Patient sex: M
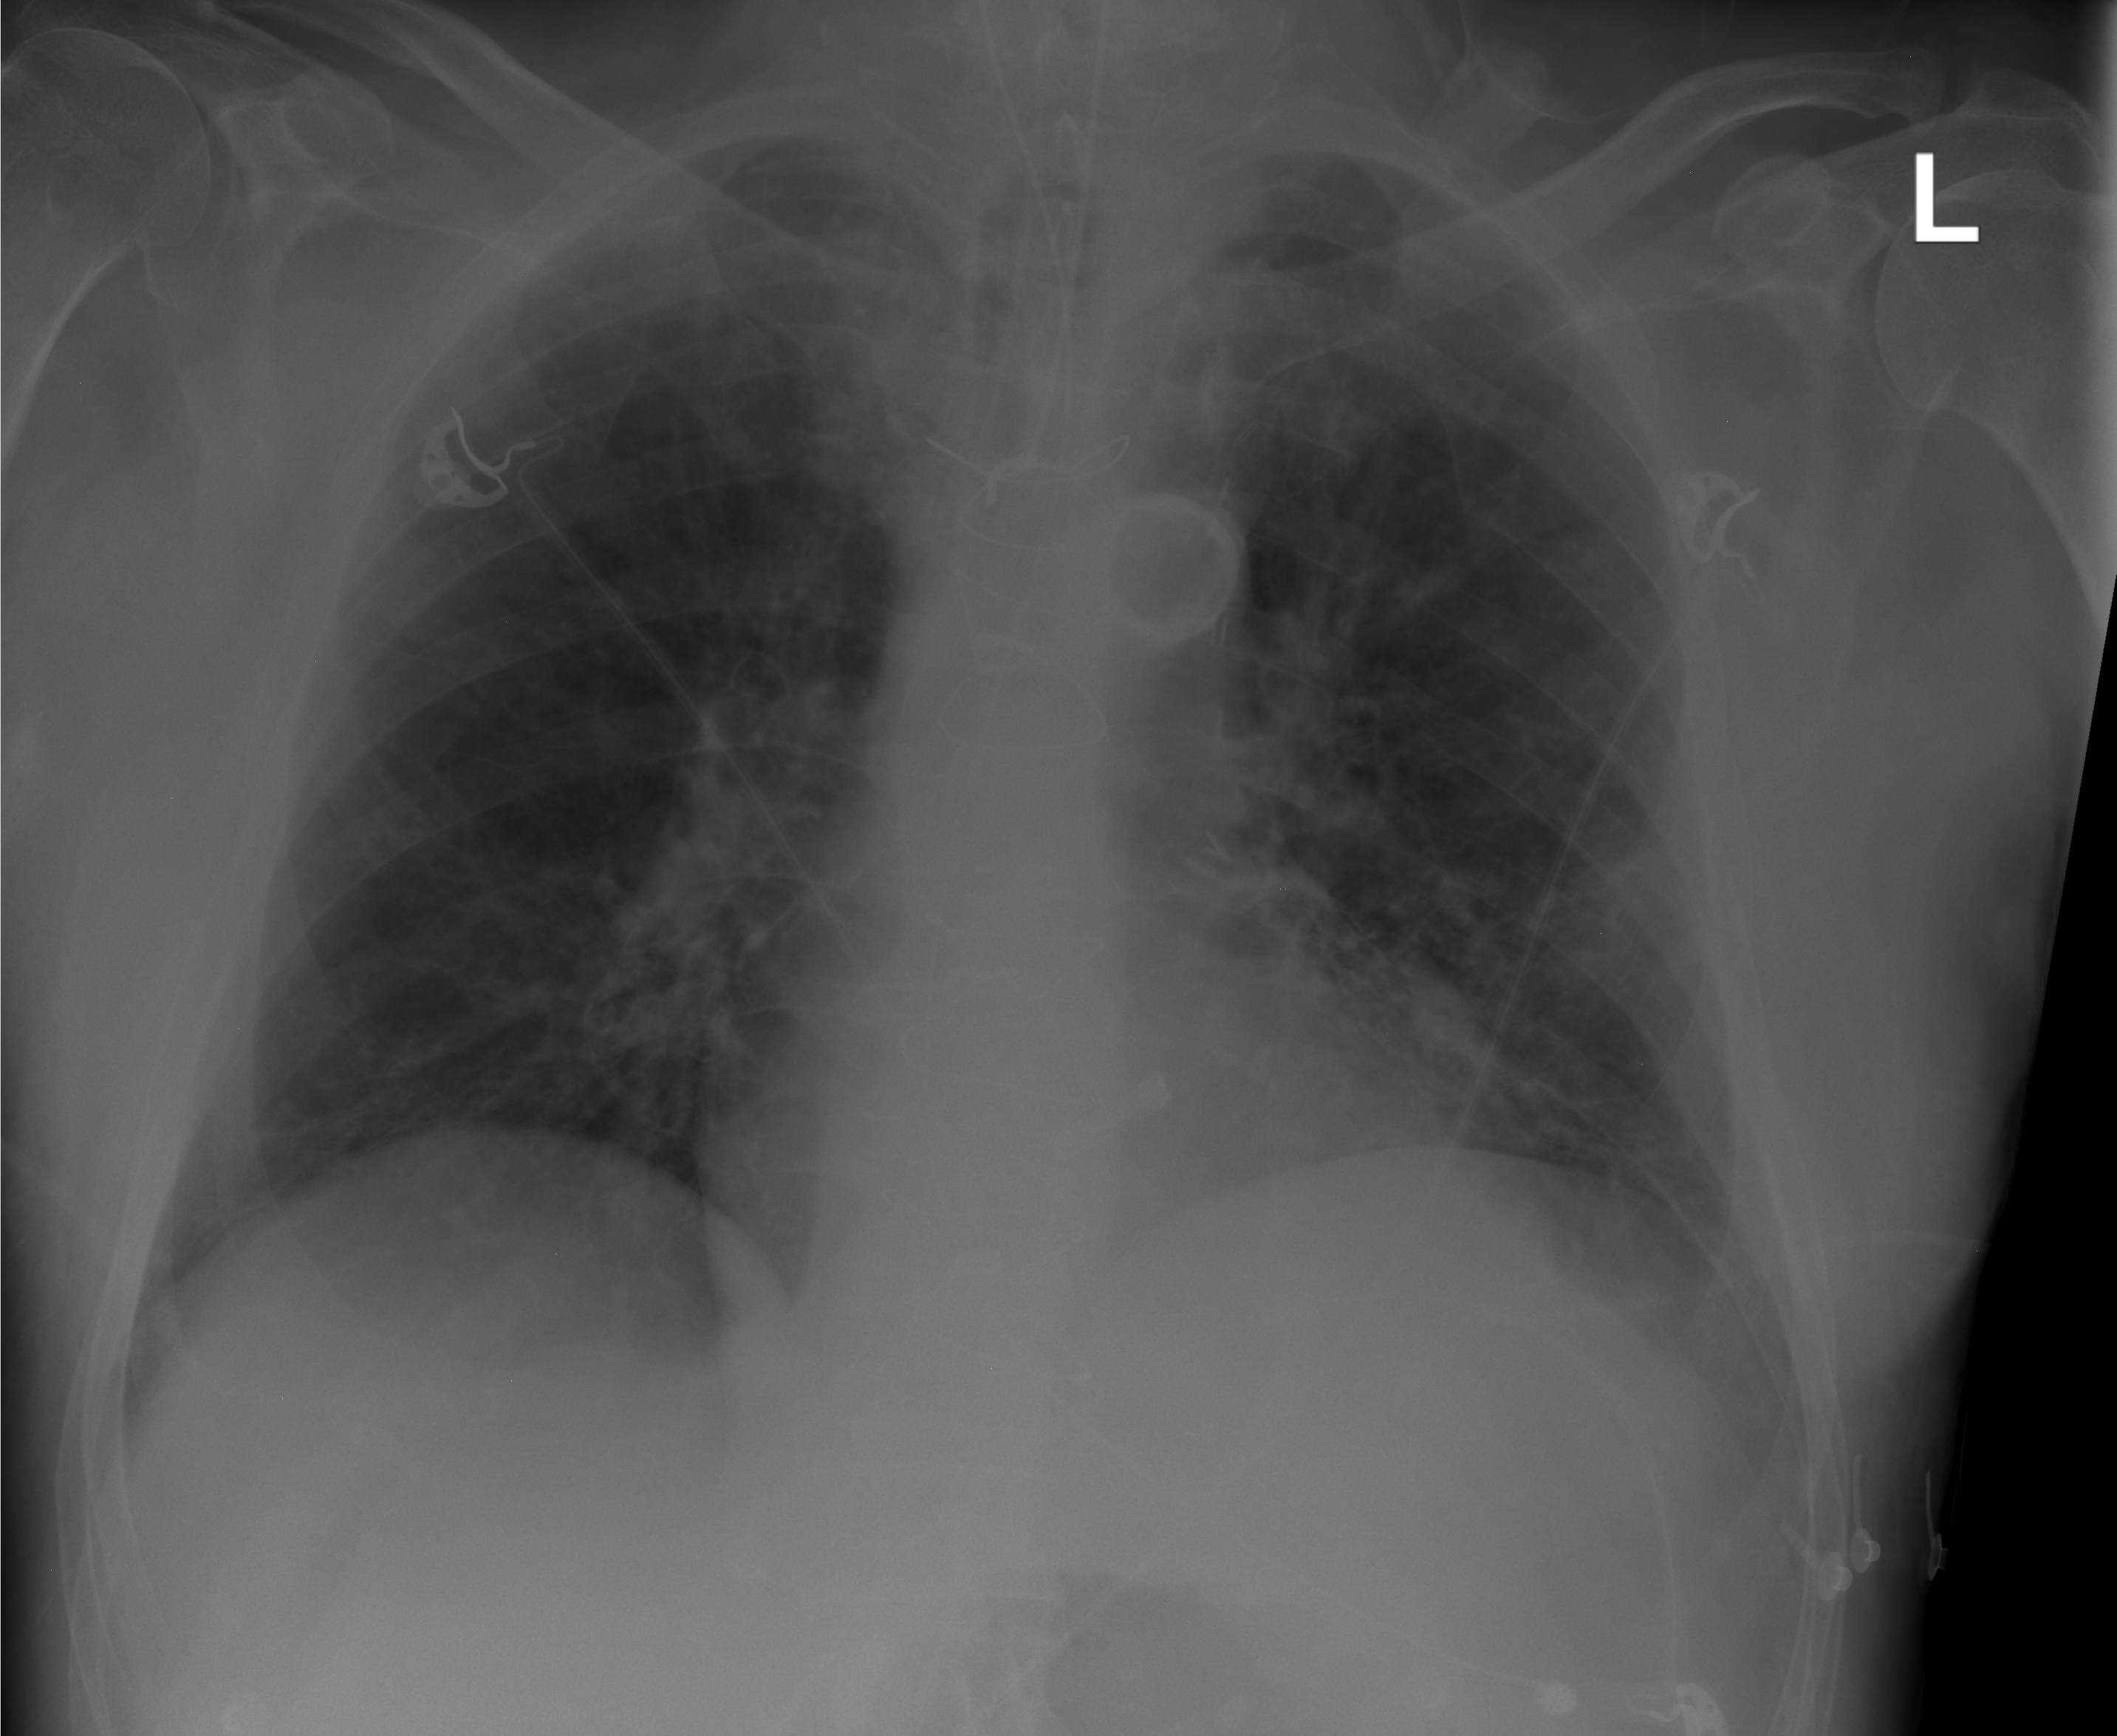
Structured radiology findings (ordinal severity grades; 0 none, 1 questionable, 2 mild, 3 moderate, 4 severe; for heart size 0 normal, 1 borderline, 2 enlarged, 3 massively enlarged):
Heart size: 0
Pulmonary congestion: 0
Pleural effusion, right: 0
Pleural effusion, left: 1
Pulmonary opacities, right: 2
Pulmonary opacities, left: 2
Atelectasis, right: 0
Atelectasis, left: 2